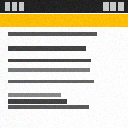
Screen state: on